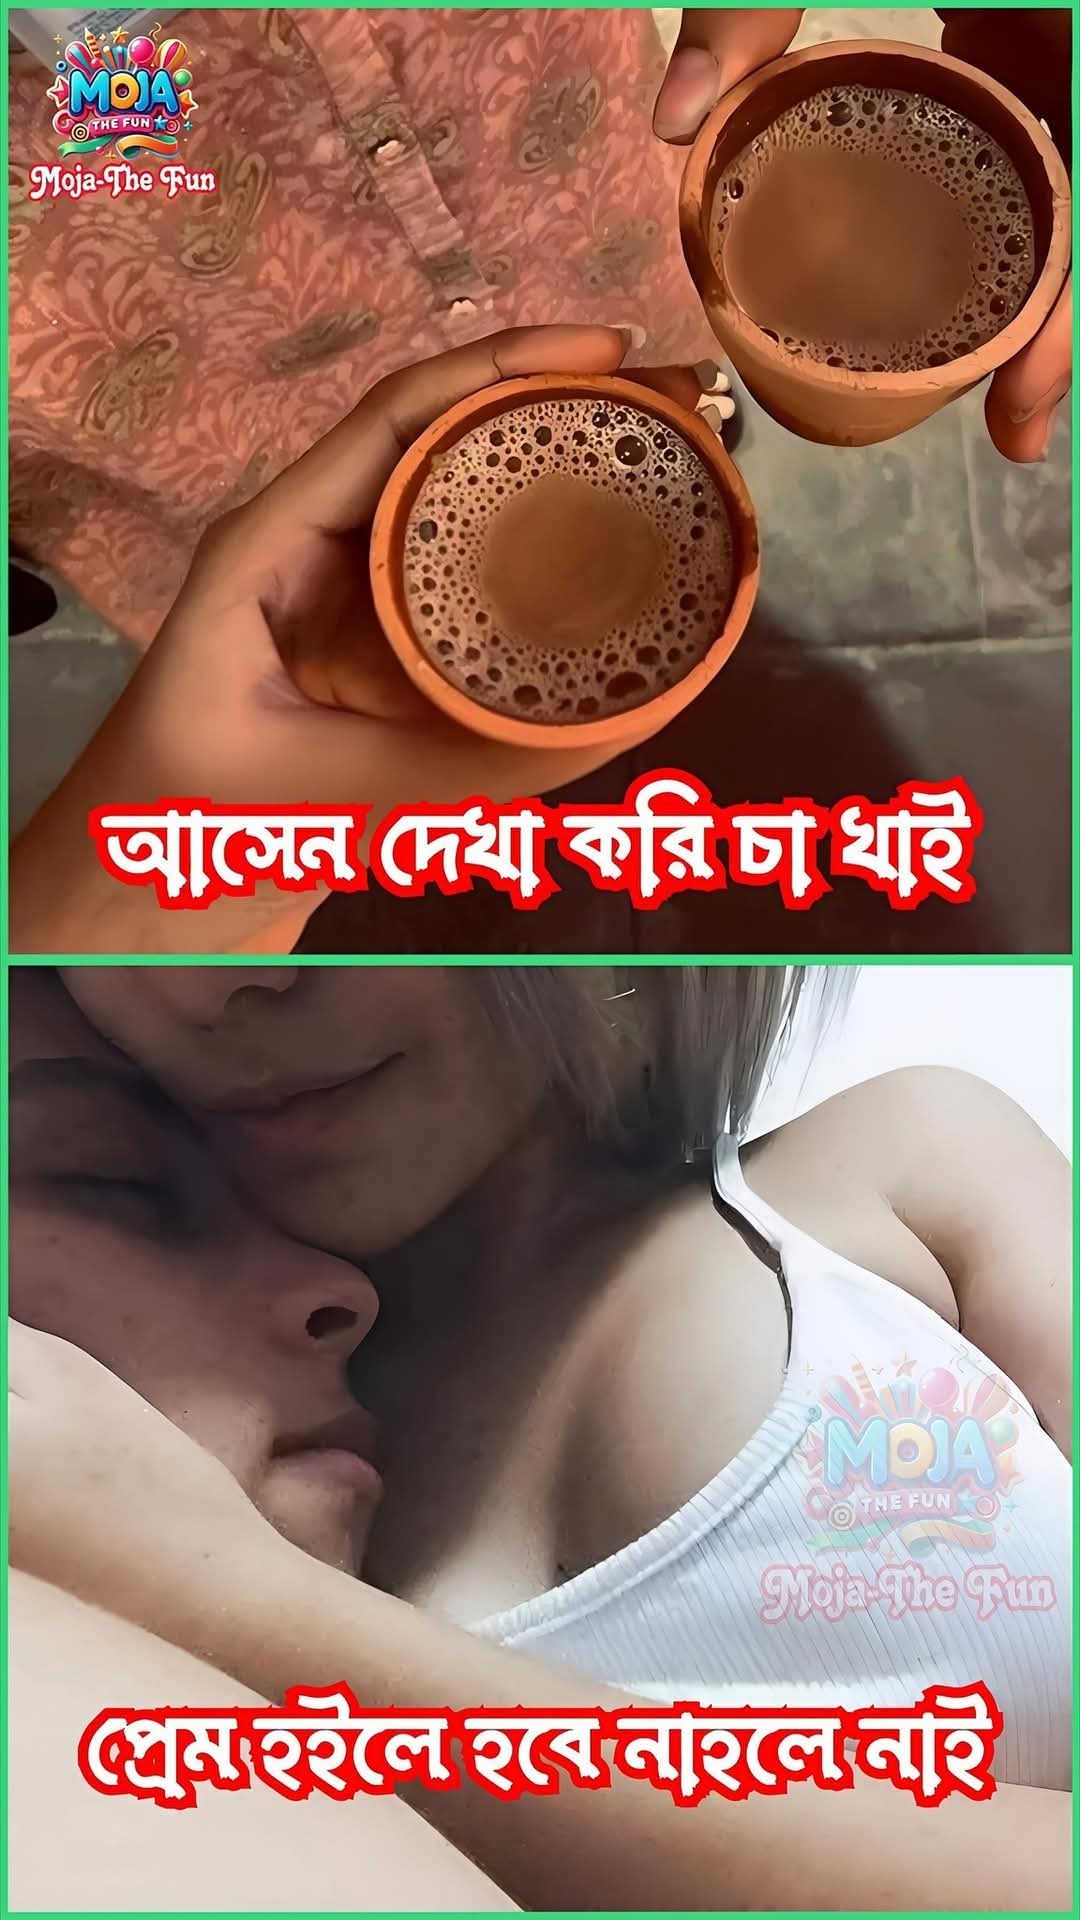
Text: আসেন দেখা করি চা খাই
প্রেম হইলে হবে নাহলে নাই
Label: Non Hate